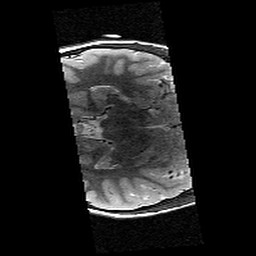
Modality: T2w
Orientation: axial
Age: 12
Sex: female
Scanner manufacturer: siemens
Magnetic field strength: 3 T
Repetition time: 9.23 s
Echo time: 0.067 s